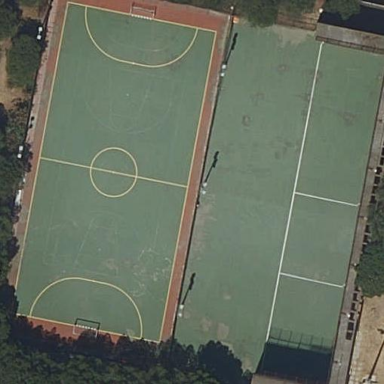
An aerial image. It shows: Soccer pitch designated for leisure and sports activities.